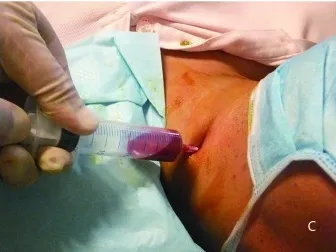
Repeat ultrasound examination at three days post-admission. (C) Fine-needle aspiration cytology of the nodule.
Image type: medical_photograph (skin_photograph)